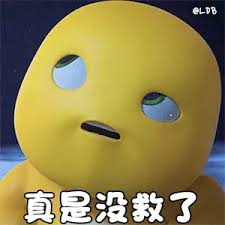
Label: nailong